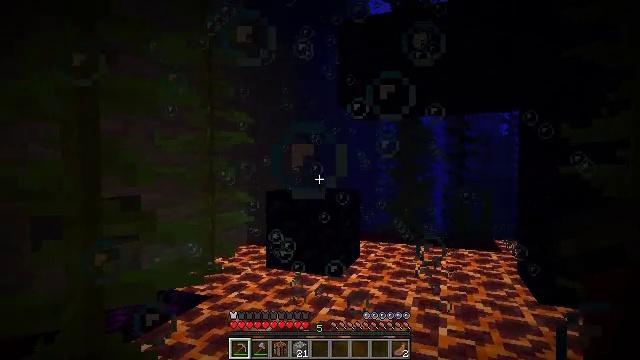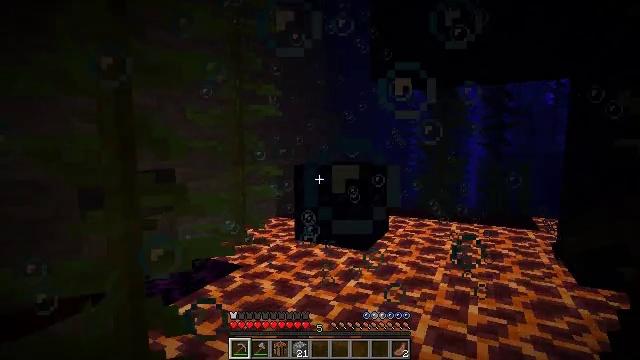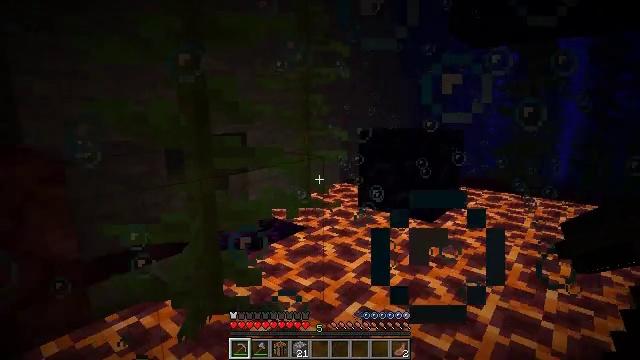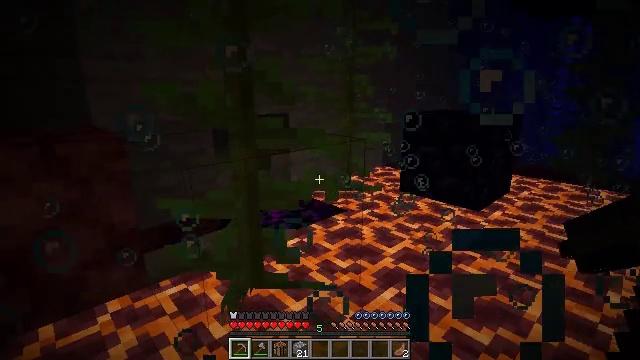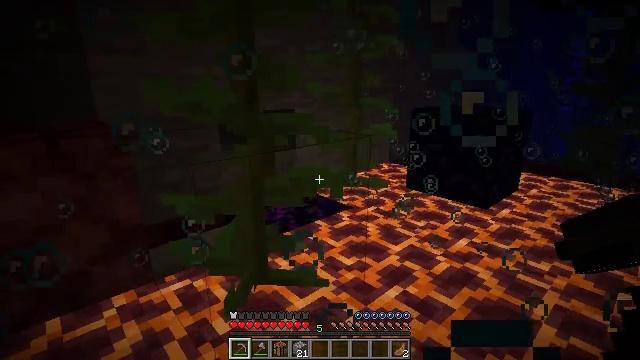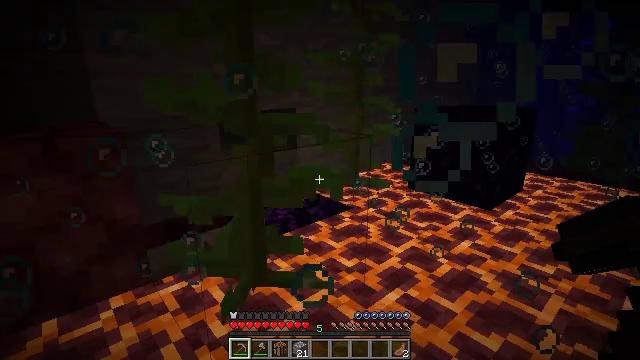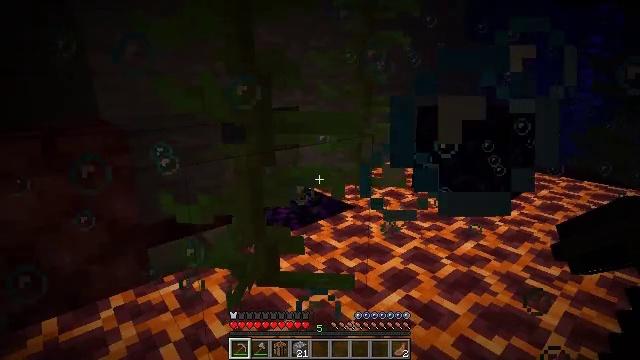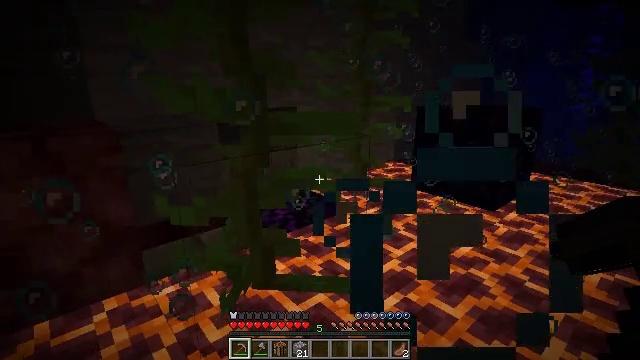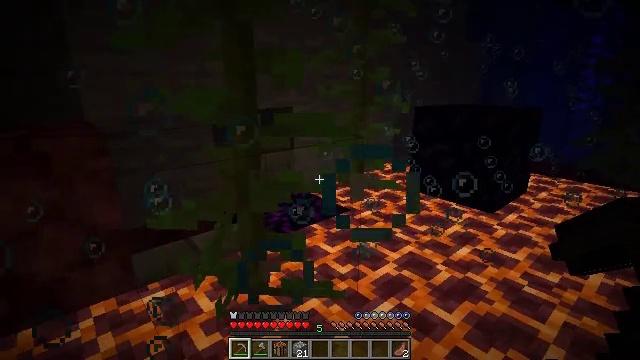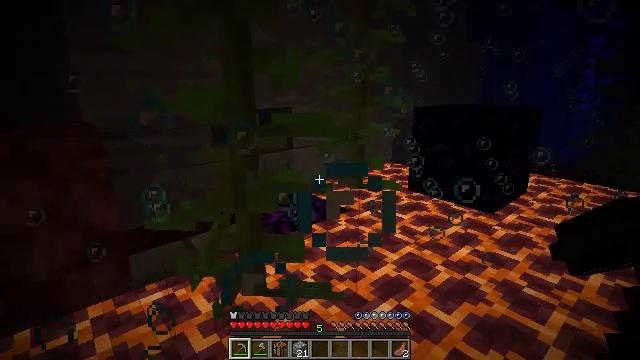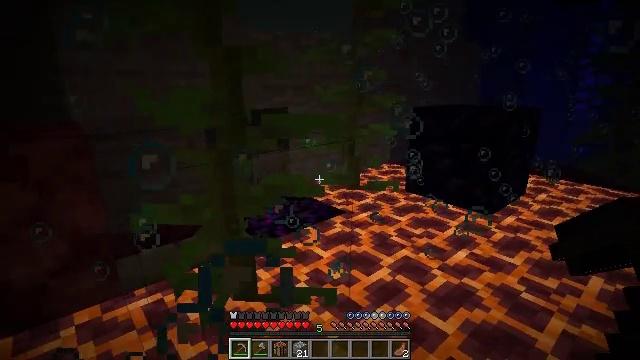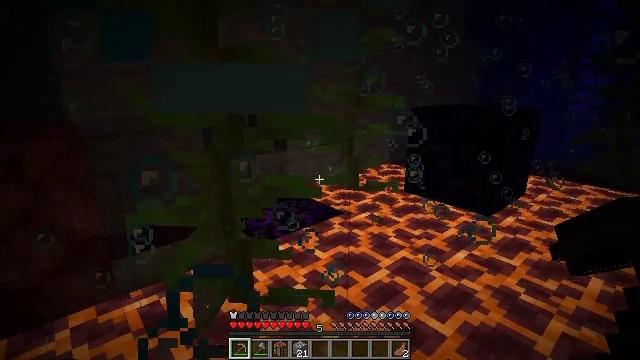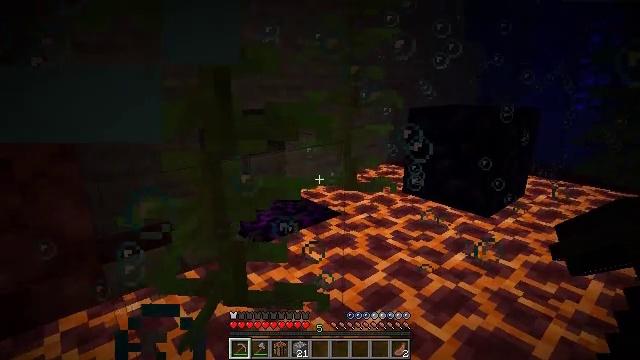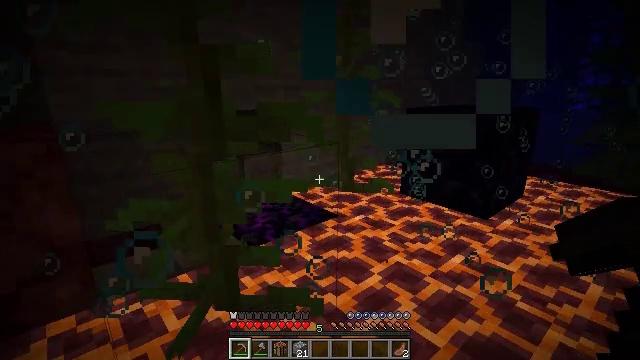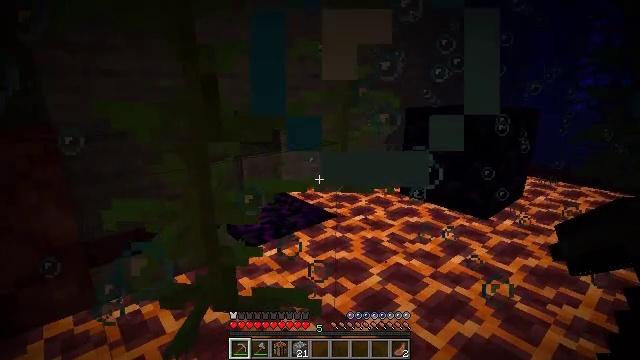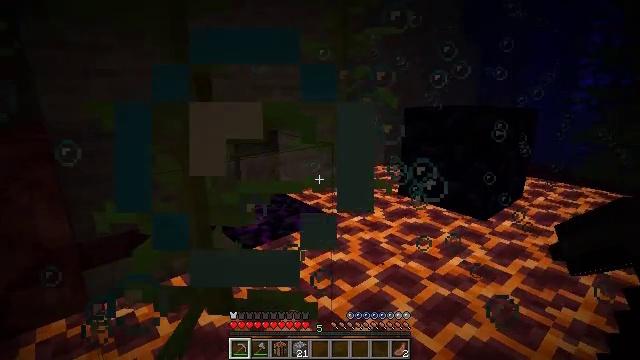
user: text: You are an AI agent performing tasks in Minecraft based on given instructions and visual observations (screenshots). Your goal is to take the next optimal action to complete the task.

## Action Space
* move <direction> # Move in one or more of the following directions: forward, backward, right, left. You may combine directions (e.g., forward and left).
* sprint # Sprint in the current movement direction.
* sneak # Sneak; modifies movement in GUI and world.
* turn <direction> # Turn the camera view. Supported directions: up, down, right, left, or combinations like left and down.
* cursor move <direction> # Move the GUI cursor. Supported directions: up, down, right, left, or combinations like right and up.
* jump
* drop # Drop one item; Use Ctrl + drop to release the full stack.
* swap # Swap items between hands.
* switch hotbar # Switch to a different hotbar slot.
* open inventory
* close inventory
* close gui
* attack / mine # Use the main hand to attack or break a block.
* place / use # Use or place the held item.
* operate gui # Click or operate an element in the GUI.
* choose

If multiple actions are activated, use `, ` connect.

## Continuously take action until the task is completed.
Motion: motion action
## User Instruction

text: Gather kelp plant by attacking it underwater.
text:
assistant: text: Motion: move forward, sneak, turn left and down
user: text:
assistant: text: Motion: move forward, sneak, turn left and down
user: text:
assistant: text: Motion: move forward and move right, sneak, turn left and down
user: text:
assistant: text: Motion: move forward and move right, sneak, turn left
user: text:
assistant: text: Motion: move forward and move right, sneak
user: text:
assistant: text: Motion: move forward and move right, sneak
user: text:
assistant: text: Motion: move forward and move right, sneak
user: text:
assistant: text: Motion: move forward and move right, sneak
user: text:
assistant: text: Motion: move forward and move right, sneak
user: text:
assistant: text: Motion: move forward and move right, sneak
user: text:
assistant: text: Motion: move forward and move right, sneak
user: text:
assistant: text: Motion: move forward and move right, sneak
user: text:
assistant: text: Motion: move forward and move right, sneak
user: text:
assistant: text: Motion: move forward and move right, sneak
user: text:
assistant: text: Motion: move forward and move right, sneak
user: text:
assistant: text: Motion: move forward and move right, sneak
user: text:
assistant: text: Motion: move forward and move right, sneak, turn left
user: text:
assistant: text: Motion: move forward and move right, sneak, turn left and down
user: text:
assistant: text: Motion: move forward and move right, sneak, turn left and down
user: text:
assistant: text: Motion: move forward and move right, sneak, turn left and down
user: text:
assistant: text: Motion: move forward and move right, sneak, turn left
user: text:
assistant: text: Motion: move forward, sneak
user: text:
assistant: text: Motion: move forward, sneak
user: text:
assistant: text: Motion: move forward, sneak
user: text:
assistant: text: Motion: move forward and move left, sneak
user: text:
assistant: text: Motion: move forward and move left, sneak
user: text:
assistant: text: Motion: move forward and move left, sneak
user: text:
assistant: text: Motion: move forward, sneak, turn right and down
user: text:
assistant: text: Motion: move forward, sneak, turn right and down
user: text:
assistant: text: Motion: move forward, sneak, attack / mine